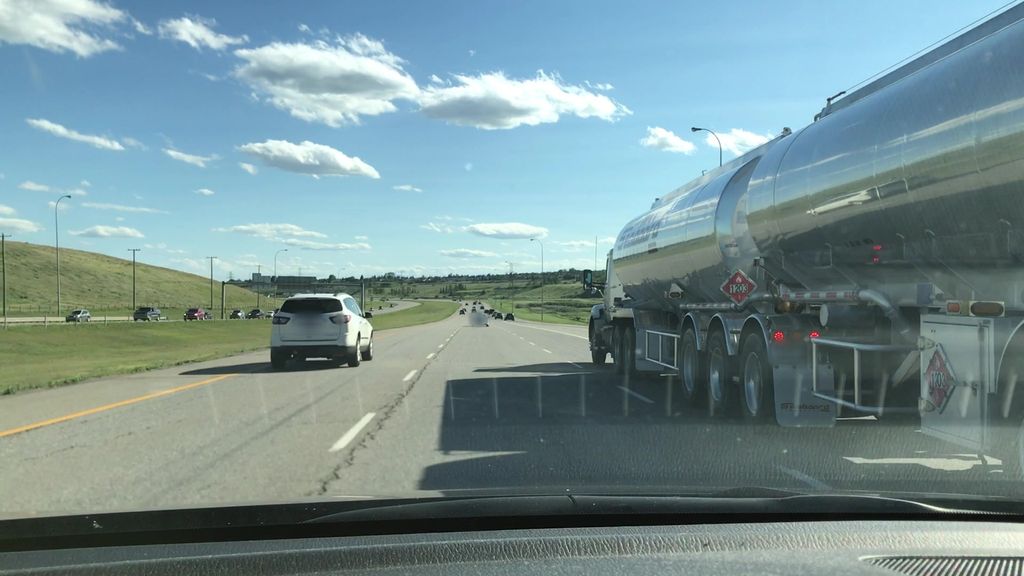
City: calgary